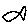
Label: fish